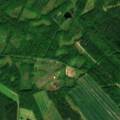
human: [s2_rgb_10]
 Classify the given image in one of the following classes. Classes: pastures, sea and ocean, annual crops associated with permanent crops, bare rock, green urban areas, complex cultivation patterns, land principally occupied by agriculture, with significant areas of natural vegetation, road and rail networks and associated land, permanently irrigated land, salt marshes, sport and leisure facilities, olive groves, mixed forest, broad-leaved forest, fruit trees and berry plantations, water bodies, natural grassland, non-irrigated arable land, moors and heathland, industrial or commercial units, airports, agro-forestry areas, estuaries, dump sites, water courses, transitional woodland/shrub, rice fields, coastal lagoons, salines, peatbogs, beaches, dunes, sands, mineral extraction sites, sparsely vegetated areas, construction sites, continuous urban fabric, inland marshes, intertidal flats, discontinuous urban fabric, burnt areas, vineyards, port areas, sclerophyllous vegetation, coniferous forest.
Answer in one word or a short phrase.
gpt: non-irrigated arable land, land principally occupied by agriculture, with significant areas of natural vegetation, broad-leaved forest, coniferous forest, mixed forest, transitional woodland/shrub